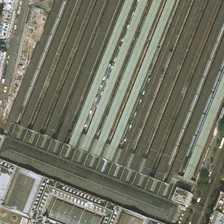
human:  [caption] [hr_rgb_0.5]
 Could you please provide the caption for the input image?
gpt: several buildings and green trees are in two sides of a railway station .

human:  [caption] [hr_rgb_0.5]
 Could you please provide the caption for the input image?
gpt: several buildings and green trees are in two sides of a railway station .

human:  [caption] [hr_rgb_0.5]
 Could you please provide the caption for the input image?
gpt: several buildings and green trees are in two sides of a railway station .

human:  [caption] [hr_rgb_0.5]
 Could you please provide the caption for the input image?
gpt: several buildings and green trees are in two sides of a railway station .

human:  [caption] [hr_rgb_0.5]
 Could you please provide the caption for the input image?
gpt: several buildings and green trees are in two sides of a railway station .